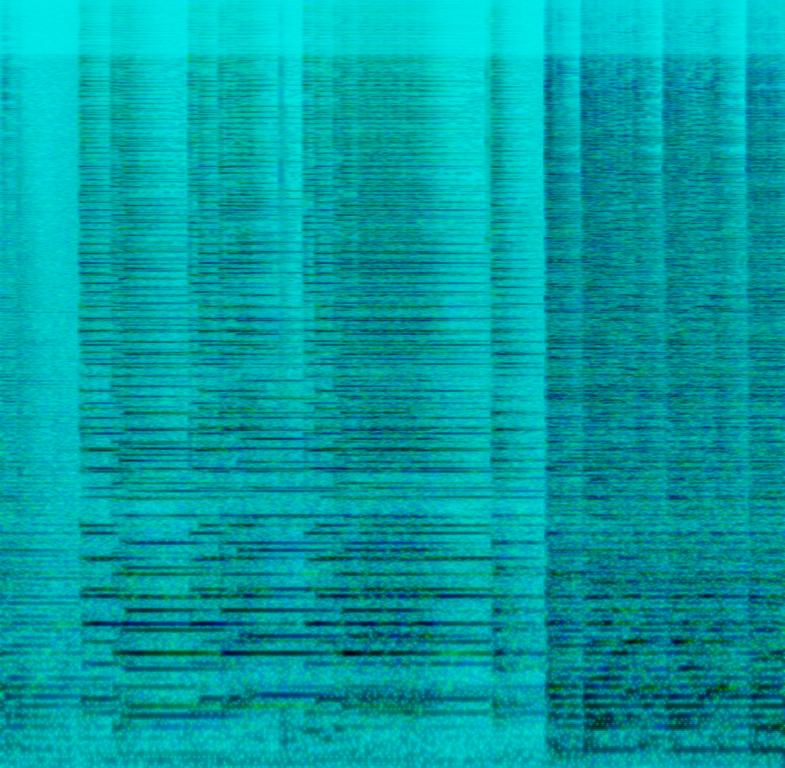
This is a French opera music piece. It is an instrumental piece. There are two harpsichords performing the piece. There is a medieval sound to the piece. It has a dramatic and grandiose feel. This piece could be used in the soundtrack of a movie or a TV series that takes place in the medieval era, especially during scenes of intrigue.